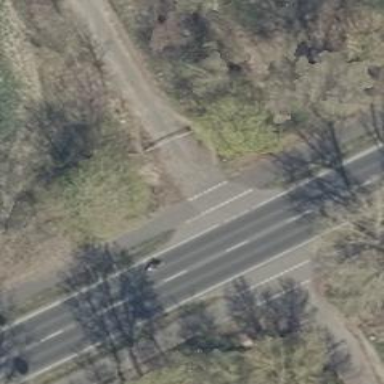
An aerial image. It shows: Service road with asphalt surface and grade1 tracktype.